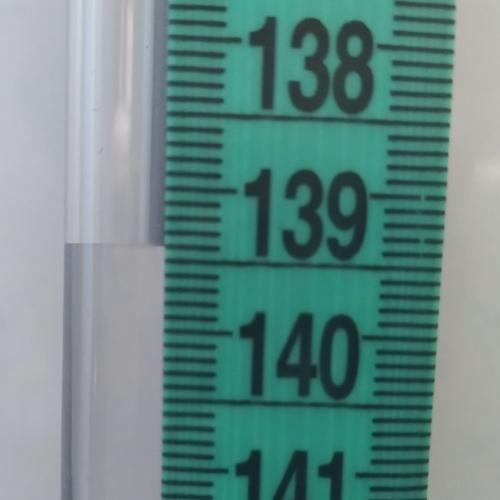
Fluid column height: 139.4 cm